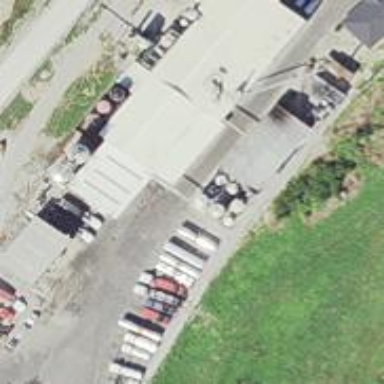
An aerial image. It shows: Storage tank with man-made structure.